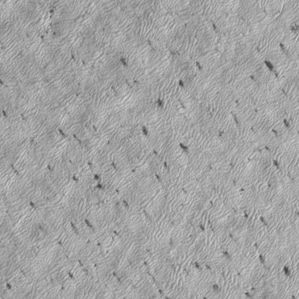
Label: frost